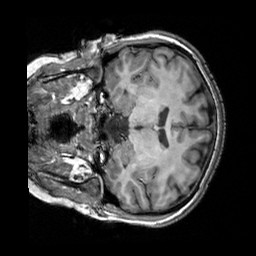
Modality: T1w
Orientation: coronal
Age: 24
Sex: female
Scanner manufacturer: siemens
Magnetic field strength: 3 T
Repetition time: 2.3 s
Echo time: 0.00303 s